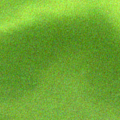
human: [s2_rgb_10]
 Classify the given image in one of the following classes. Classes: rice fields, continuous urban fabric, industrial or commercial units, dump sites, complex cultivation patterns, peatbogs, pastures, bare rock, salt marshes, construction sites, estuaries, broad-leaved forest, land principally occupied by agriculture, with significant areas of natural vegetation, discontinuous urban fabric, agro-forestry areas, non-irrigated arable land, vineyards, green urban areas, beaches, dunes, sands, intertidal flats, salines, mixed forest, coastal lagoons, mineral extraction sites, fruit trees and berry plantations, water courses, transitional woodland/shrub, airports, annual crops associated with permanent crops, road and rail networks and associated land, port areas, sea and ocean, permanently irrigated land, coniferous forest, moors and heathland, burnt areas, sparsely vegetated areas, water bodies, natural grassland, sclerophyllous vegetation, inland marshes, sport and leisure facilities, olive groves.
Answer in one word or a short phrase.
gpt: coastal lagoons